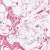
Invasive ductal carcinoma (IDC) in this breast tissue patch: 0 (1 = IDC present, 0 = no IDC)